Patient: sex M, age 63
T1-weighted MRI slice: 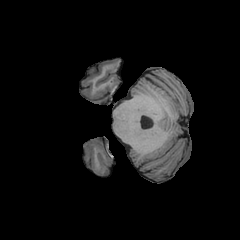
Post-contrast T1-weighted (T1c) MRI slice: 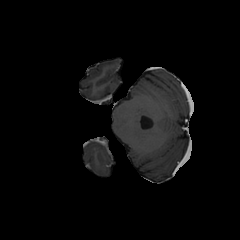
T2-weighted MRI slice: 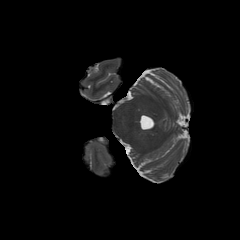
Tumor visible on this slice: no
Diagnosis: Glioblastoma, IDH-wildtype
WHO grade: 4